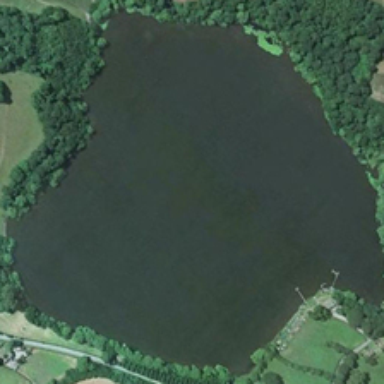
Around the pool is oasis .